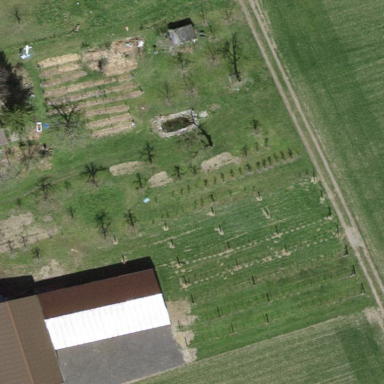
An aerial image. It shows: Orchard.